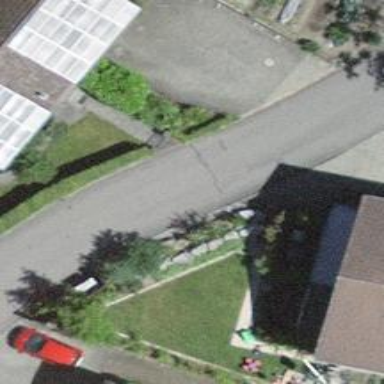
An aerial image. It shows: Smoothly paved residential road.